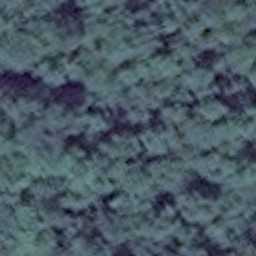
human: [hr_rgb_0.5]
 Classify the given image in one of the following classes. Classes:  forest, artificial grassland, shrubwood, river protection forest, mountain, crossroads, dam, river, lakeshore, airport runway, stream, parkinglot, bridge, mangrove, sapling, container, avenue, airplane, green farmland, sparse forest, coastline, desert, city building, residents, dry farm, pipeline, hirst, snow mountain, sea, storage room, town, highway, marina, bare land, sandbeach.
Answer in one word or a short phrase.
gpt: forest